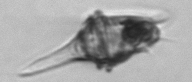
Label: Amylax